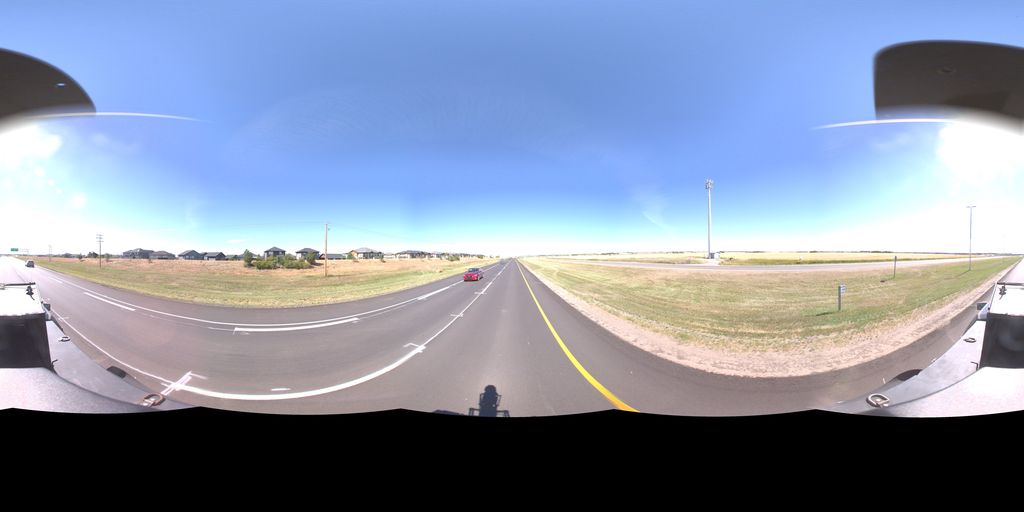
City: saskatoon